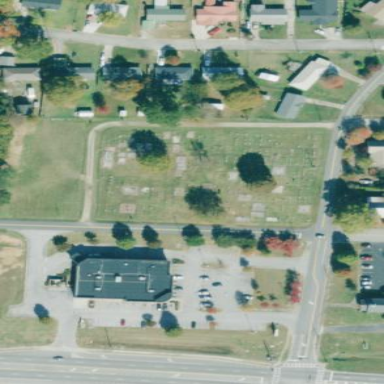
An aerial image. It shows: Cemetery.